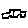
Label: car